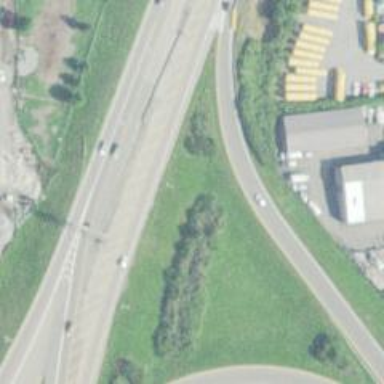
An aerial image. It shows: Asphalt service road.